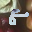
Label: 8